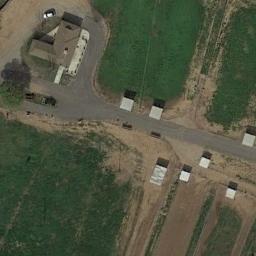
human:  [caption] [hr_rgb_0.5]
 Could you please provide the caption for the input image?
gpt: There are several buildings and a road on the green grass .

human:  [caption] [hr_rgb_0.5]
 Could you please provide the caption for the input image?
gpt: There is a building beside the grass .

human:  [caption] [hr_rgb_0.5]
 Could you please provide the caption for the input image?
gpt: This meadow has dense grasses, A house and some clearings .

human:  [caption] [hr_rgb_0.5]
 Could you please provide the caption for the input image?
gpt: There is a wood on the grass .

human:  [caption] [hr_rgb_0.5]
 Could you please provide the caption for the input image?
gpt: There are some buildings around the green meadows .